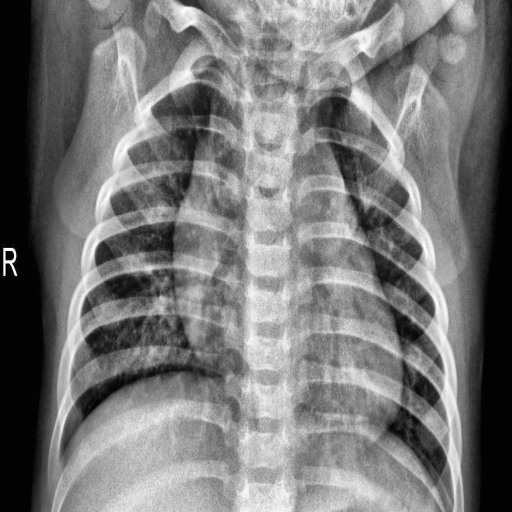
Finding: NORMAL